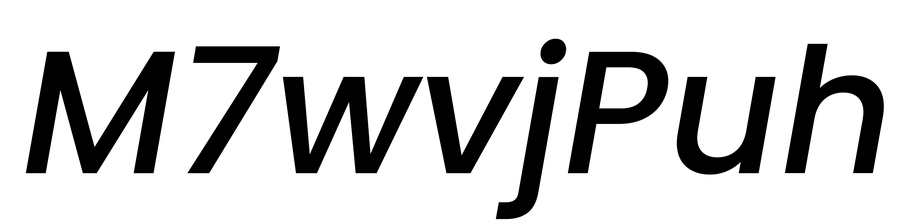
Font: Poppins-MediumItalic